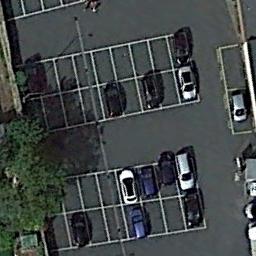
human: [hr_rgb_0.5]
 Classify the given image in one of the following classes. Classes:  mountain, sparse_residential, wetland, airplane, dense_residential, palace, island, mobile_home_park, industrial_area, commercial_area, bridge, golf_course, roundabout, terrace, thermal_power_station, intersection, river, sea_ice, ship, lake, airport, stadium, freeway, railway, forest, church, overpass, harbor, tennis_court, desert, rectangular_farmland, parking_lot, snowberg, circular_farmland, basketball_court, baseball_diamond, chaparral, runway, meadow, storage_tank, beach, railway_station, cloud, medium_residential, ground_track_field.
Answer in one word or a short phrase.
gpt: parking_lot